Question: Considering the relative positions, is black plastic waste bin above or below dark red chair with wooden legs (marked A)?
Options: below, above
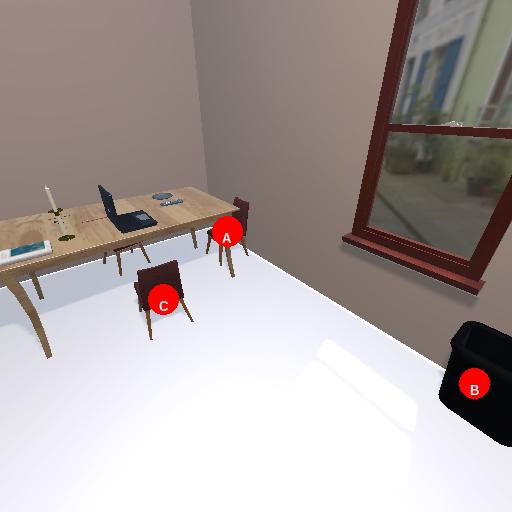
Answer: below